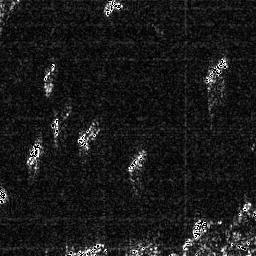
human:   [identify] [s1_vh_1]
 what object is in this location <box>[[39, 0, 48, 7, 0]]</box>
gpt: <ref>1 small ship at the top</ref>

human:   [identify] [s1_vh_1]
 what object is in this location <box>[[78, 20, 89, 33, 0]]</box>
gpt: <ref>1 medium ship at the top right</ref>